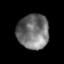
Tissue: lung
Cell type: T cells
Senescence score: 0.2366
Nuclear area (px): 1071
Mean DAPI intensity: 113.729